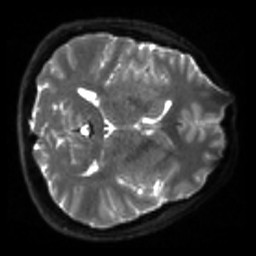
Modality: sbref
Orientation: axial
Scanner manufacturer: siemens
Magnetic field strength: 3 T
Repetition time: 4 s
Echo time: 0.0594 s